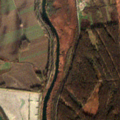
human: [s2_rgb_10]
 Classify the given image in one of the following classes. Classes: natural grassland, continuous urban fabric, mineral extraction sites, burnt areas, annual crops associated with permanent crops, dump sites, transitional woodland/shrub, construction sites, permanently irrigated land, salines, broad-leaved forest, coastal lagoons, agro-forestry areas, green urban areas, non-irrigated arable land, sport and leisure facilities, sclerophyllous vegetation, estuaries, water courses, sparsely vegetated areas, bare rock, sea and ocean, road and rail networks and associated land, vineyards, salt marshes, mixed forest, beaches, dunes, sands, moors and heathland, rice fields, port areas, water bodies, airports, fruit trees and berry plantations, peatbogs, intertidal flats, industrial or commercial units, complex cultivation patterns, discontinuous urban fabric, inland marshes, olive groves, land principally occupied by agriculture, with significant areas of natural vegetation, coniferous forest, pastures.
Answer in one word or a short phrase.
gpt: non-irrigated arable land, broad-leaved forest, transitional woodland/shrub, inland marshes, water courses